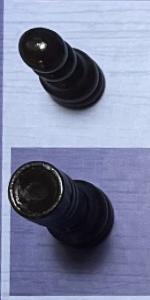
Label: Rook_Black